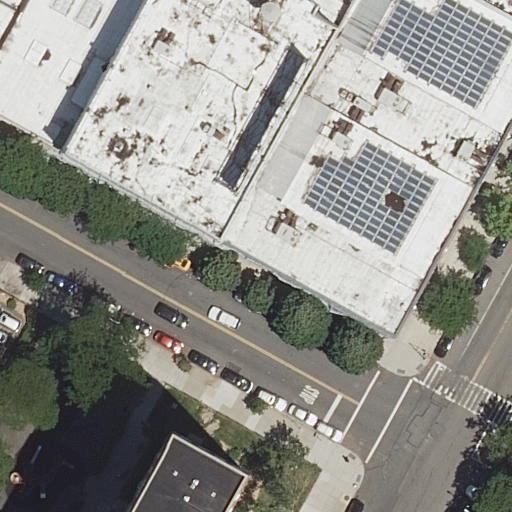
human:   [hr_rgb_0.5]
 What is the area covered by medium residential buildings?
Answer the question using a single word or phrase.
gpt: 0m2

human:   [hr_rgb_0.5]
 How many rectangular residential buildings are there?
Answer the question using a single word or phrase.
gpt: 1

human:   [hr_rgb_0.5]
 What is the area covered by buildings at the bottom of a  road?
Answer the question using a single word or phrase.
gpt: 1447m2

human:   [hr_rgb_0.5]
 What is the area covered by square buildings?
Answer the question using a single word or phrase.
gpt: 0m2

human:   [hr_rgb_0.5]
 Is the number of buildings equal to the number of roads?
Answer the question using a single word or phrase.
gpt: no

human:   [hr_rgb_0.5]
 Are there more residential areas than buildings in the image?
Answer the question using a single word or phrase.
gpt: no

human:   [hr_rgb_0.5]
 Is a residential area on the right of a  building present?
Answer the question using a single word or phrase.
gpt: yes

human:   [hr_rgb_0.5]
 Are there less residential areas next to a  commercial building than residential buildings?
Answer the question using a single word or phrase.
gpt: yes

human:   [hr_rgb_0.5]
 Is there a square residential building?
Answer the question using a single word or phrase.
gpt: no

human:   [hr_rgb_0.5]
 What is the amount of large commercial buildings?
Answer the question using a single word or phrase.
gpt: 0

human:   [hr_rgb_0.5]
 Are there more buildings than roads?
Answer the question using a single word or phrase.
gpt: no

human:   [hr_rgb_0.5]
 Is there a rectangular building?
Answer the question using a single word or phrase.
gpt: yes

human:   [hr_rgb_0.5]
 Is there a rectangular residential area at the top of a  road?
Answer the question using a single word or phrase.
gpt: yes

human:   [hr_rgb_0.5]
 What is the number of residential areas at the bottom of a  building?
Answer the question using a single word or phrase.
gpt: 1

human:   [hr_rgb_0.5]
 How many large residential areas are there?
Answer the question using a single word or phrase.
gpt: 2

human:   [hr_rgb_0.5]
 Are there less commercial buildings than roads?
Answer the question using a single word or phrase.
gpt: yes

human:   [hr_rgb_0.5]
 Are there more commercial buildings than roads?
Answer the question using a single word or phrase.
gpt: no

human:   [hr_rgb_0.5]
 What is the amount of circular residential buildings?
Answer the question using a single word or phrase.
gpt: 0

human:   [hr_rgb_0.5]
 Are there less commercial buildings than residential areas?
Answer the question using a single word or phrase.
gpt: yes

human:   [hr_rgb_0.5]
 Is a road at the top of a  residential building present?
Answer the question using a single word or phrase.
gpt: yes

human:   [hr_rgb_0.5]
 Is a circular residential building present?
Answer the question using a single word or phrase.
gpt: no

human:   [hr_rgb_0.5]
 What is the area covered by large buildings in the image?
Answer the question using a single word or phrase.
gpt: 3625m2

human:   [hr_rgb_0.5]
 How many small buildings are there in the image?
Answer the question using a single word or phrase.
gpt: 0

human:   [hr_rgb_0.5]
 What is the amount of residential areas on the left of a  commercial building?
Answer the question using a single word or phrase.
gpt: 0

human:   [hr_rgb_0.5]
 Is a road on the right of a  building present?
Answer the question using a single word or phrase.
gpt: yes

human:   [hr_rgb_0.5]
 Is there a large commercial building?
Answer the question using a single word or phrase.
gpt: no

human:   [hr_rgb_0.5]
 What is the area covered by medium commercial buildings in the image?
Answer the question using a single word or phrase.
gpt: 0m2

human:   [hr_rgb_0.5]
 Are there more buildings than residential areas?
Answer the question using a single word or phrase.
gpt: no

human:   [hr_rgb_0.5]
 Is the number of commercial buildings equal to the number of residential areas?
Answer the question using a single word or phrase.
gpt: no

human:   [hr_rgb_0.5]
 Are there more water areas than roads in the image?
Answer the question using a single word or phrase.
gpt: no

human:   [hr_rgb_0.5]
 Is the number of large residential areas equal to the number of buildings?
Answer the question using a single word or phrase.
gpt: yes

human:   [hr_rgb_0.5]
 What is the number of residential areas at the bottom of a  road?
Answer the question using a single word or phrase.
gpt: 1

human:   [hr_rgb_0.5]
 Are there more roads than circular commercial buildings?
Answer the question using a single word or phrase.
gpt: yes

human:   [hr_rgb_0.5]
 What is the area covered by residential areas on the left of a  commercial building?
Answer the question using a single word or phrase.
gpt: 0m2

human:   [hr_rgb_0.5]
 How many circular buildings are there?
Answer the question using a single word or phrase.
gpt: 0

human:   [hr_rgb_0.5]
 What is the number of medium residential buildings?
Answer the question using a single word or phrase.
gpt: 0